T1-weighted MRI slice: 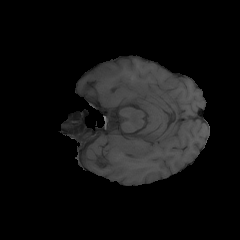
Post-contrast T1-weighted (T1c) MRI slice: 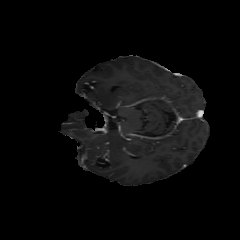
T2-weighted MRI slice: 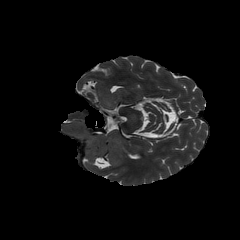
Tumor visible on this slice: yes